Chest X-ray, PA view. Patient: 59 years old, sex M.
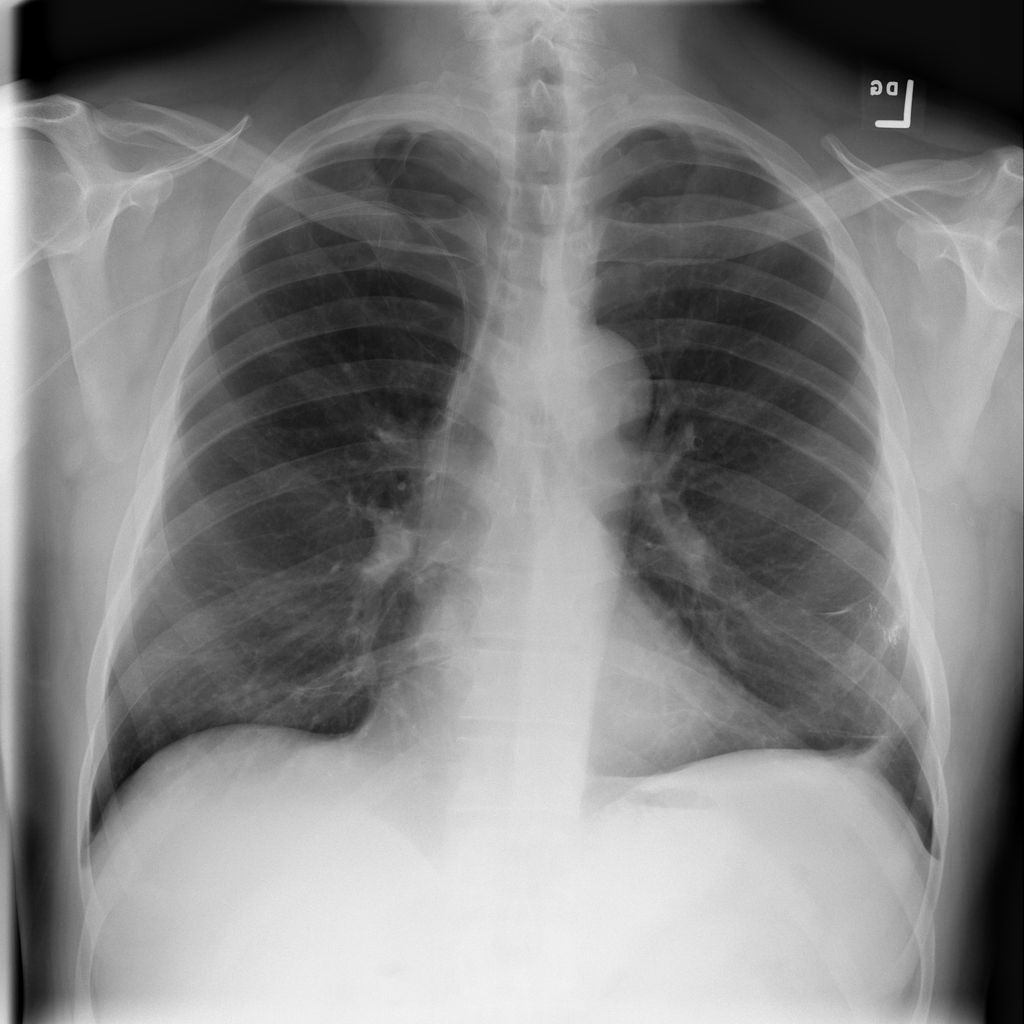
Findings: No Finding